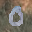
Label: 0